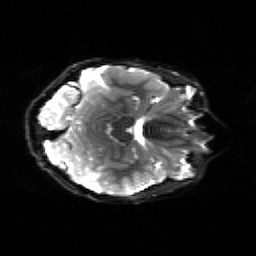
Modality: sbref
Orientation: axial
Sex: male
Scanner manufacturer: siemens
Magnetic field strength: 3 T
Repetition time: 5 s
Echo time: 0.071 s